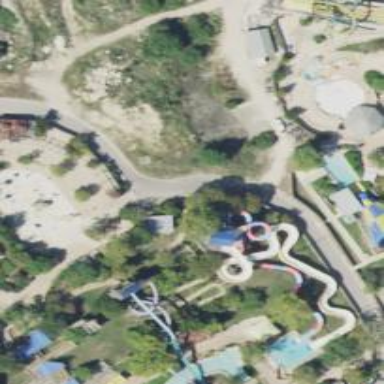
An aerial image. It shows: Water slide attraction.